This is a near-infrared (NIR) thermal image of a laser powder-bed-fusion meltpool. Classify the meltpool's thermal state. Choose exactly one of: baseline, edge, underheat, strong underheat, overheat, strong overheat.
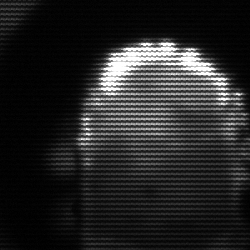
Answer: baseline